Interaction volume radius: 10 \u00c5
Interaction volume height: 30 \u00c5
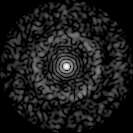
Disorder parameter: 0.8255